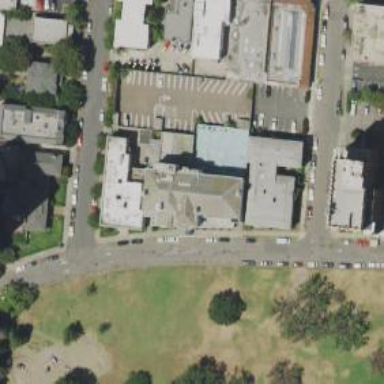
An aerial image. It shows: Commercial building.